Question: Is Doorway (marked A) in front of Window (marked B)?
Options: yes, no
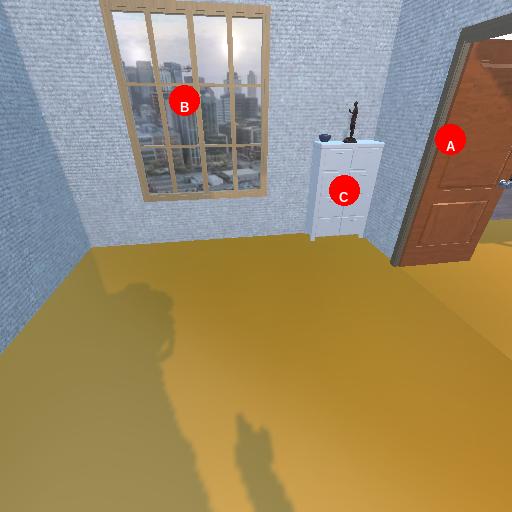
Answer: yes